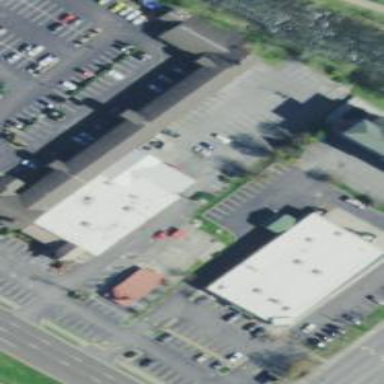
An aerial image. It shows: Building that houses restaurant.